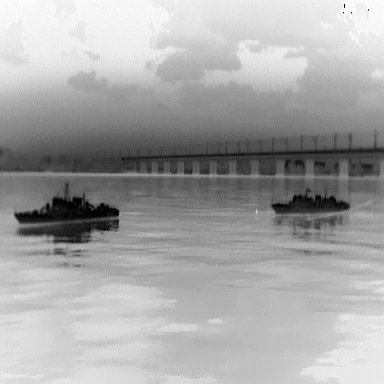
There are two warships in the infrared image.